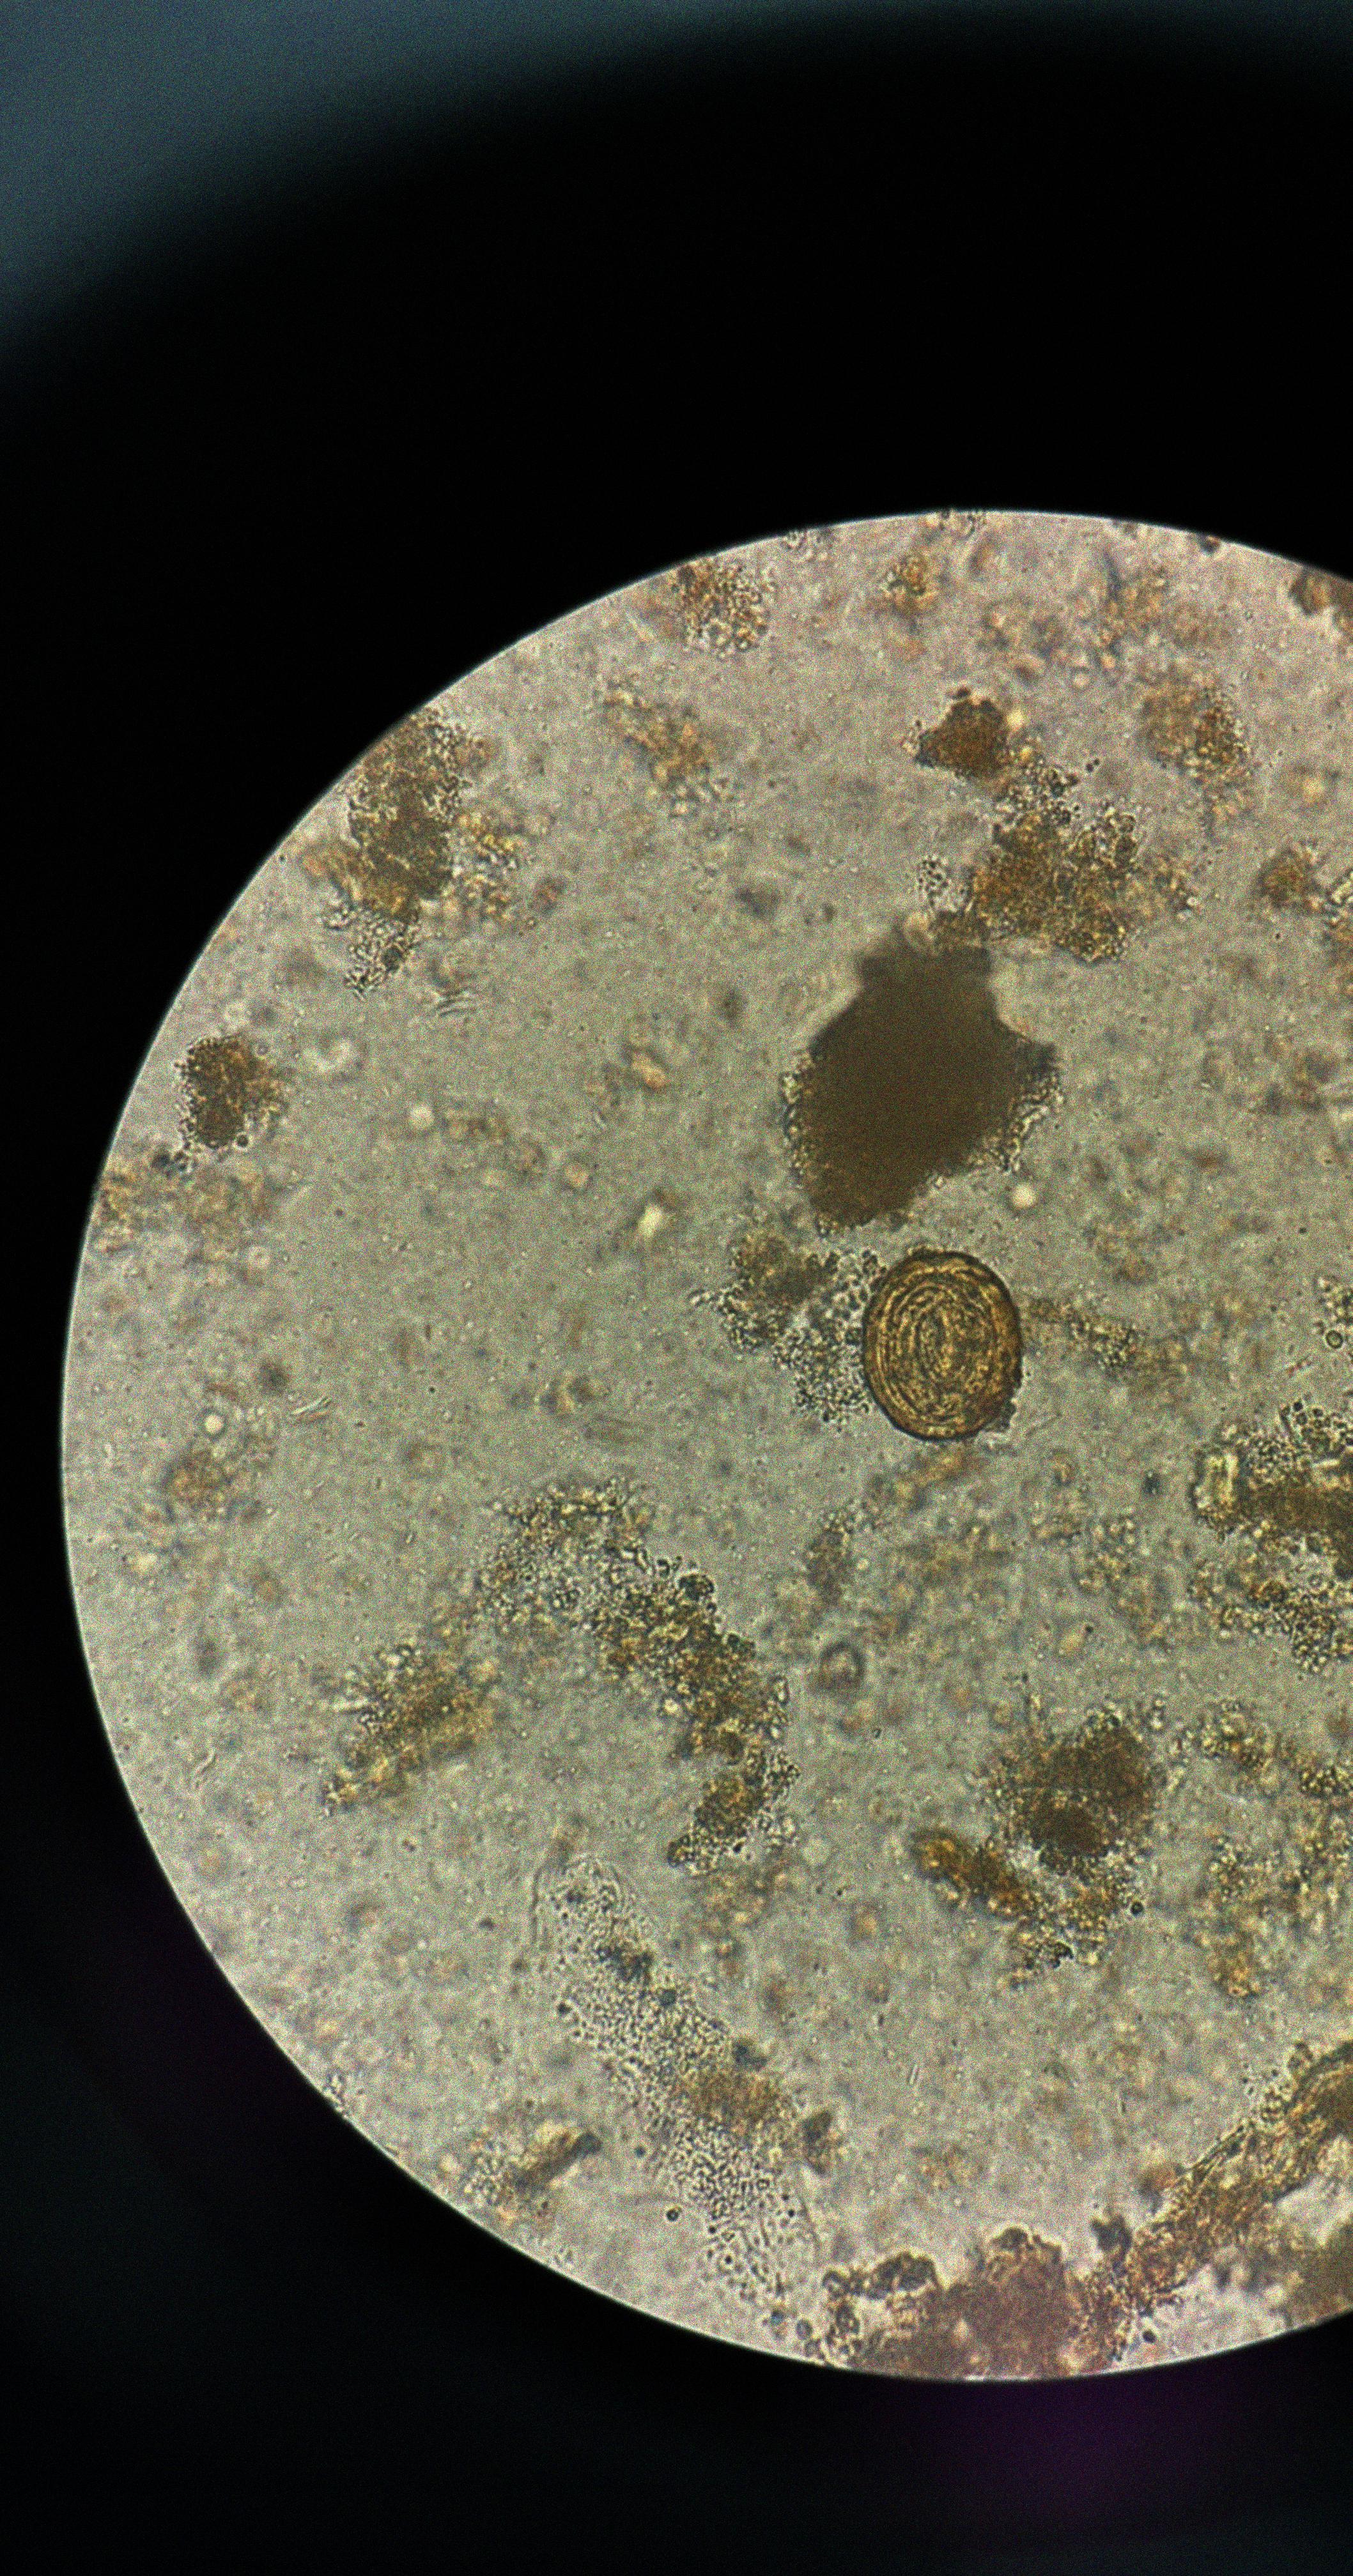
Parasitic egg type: Ascaris lumbricoides